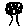
Label: tree